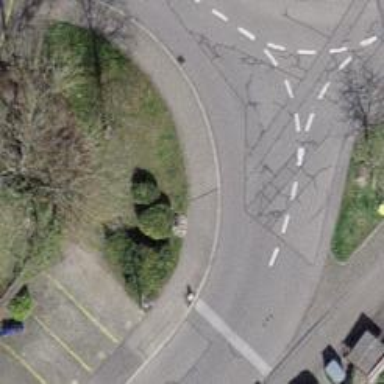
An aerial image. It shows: Post box.